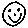
Label: smiley face